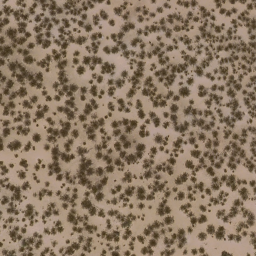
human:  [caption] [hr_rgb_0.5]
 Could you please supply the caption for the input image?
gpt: This is a chaparral .

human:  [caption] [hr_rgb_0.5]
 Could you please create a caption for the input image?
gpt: There are some grey plants scattered on the ground .

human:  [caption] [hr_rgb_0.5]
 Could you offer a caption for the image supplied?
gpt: Lots of plants scattered in the loess ground. .

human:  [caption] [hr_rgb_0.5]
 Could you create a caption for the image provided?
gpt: Lots of plants scattered on the ground. .

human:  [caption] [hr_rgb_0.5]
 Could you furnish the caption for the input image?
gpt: Some grey plants are scattered in the loess ground .